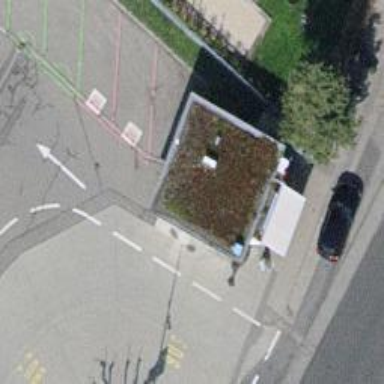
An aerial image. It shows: Kiosk.